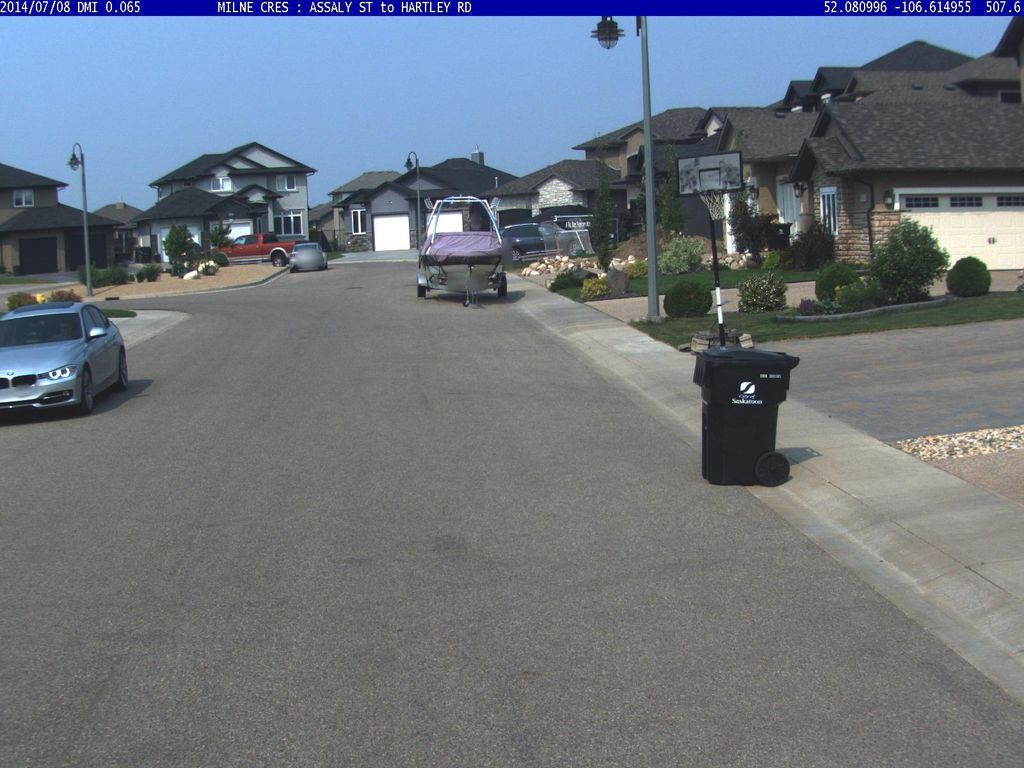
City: saskatoon